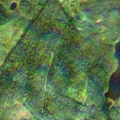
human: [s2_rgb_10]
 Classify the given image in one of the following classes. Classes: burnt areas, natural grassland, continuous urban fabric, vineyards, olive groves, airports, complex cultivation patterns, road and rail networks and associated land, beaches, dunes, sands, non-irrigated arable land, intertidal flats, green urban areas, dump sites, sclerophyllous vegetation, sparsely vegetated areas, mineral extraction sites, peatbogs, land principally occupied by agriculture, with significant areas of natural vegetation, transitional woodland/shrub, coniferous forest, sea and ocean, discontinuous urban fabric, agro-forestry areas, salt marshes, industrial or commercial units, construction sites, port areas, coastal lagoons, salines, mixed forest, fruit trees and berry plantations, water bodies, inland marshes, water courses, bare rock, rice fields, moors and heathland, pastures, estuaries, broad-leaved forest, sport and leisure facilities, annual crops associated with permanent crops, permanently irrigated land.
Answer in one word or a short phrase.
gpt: coniferous forest, mixed forest